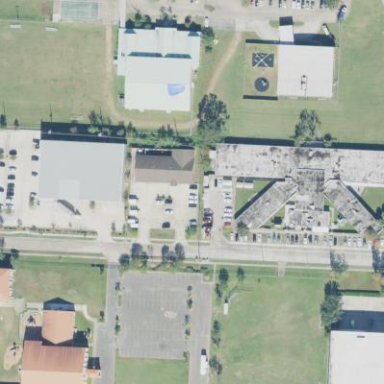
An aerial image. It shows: Building.